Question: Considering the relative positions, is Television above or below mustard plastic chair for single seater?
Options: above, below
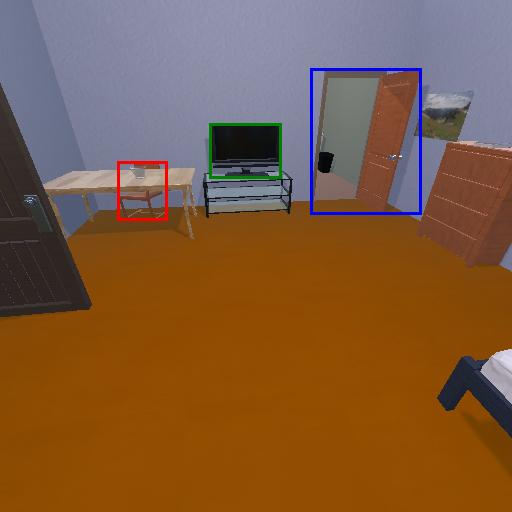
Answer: above